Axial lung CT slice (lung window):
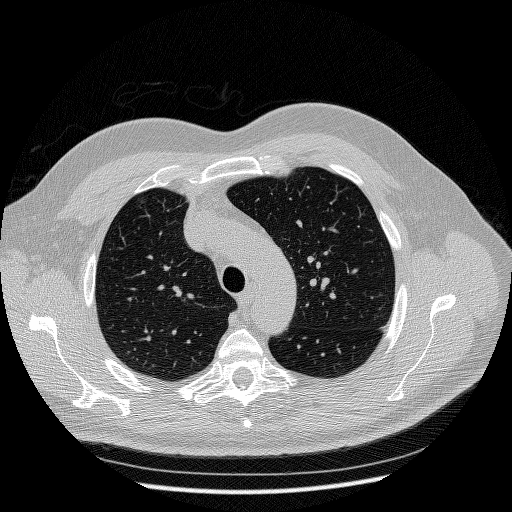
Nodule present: yes
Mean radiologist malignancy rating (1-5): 3.333